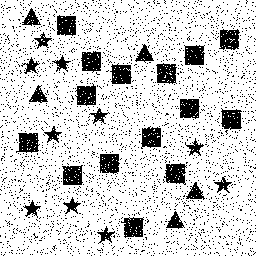
Squares: 15
Triangles: 5
Stars: 10
Total shapes: 30